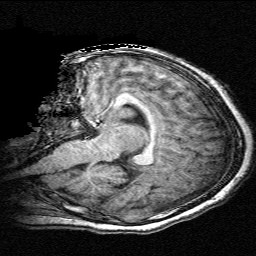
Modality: T1w
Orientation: sagittal
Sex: female
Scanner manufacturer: siemens
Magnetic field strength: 3 T
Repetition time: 2.3 s
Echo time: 0.00336 s